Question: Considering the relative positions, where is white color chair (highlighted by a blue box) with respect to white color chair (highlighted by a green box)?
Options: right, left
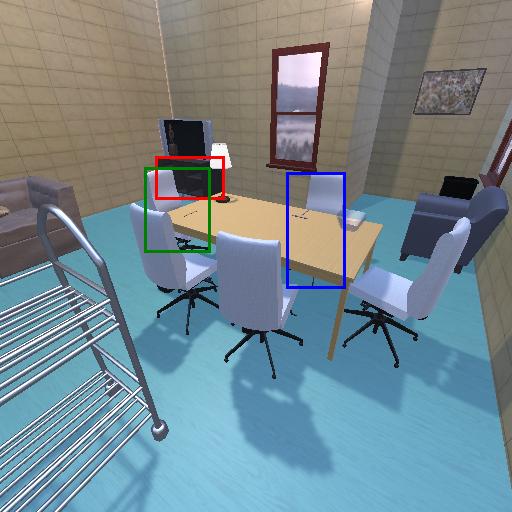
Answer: right